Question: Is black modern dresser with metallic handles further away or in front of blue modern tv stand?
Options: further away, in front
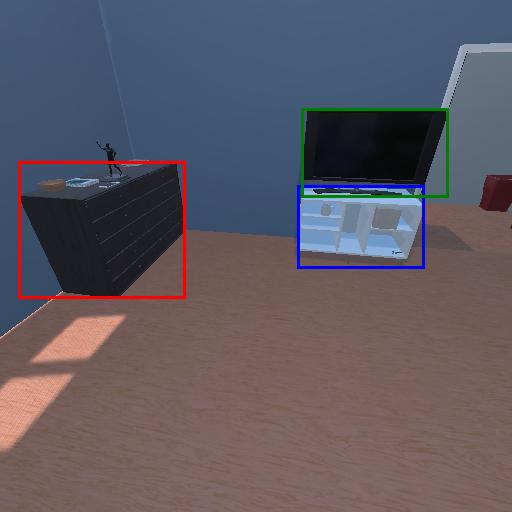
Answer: further away